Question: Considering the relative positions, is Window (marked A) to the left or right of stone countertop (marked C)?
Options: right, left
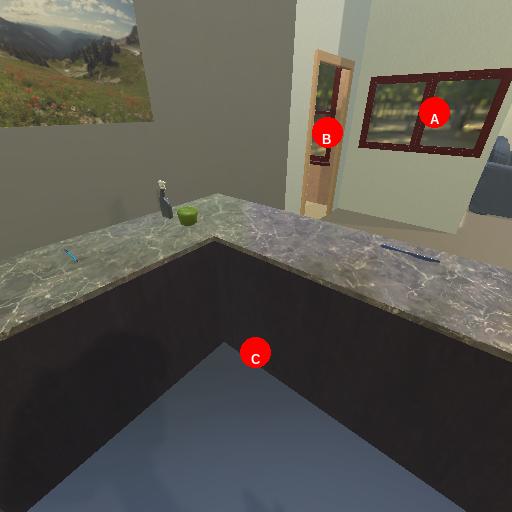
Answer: right